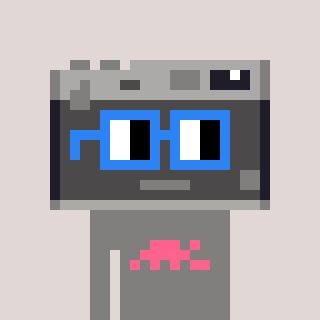
a pixel art character with square blue glasses, a camera-shaped head and a bluegrey-colored body on a warm background